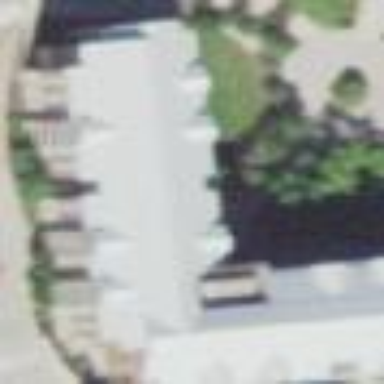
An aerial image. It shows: Dormitory building.